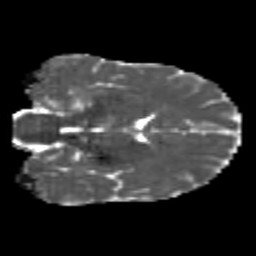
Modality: MD
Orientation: coronal
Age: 22
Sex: male
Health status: healthy
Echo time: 0.074 s